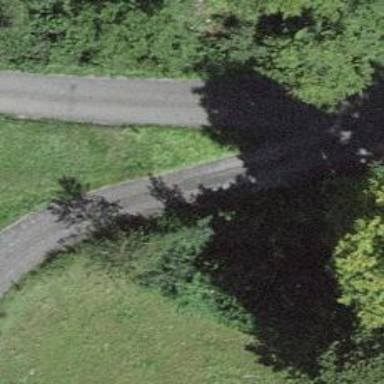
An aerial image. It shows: Unclassified road with asphalt surface.